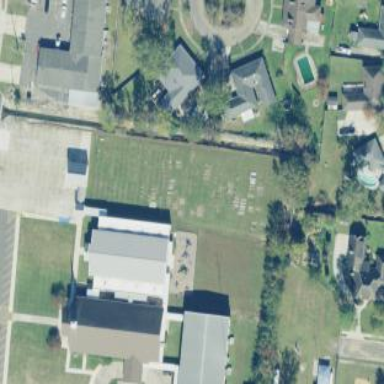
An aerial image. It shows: Graveyard.